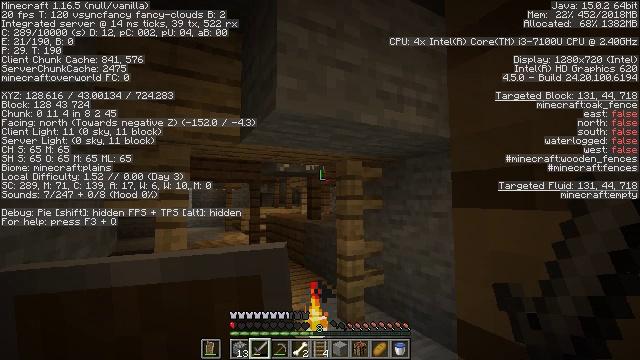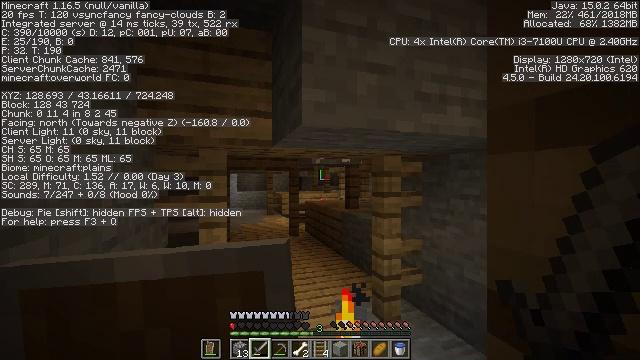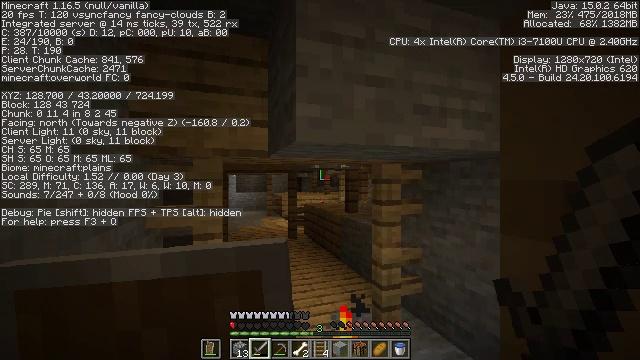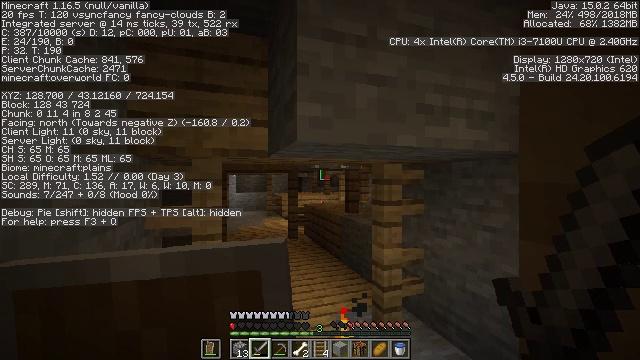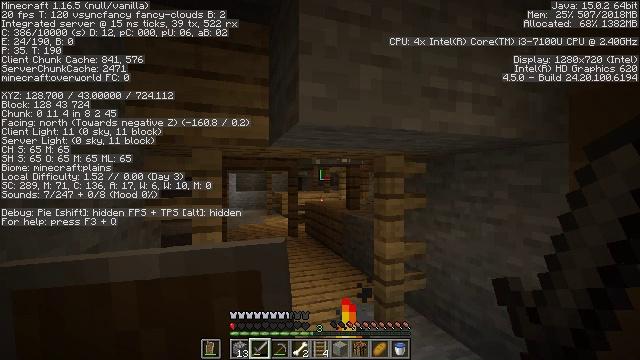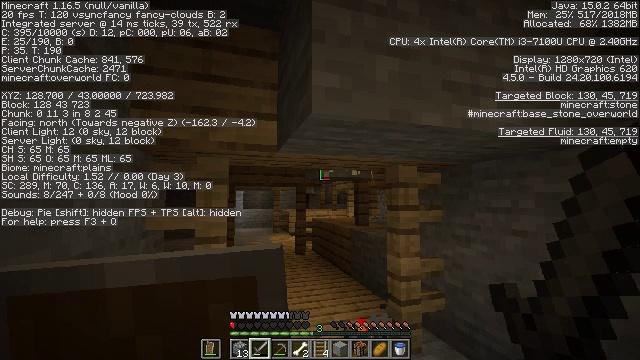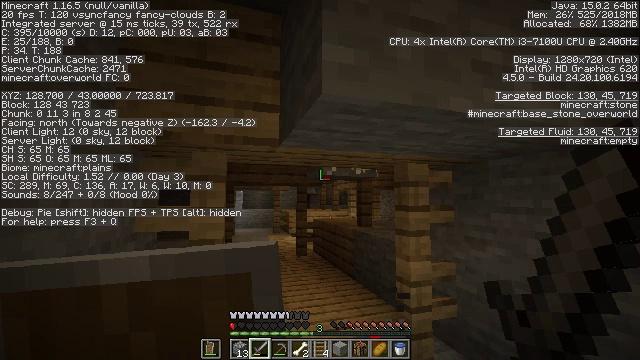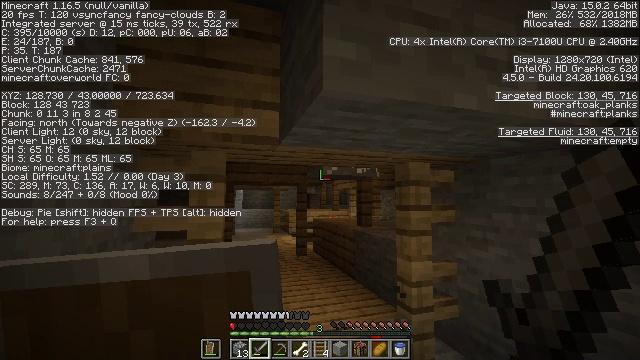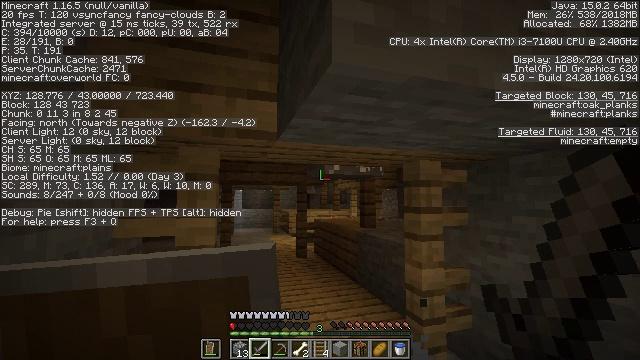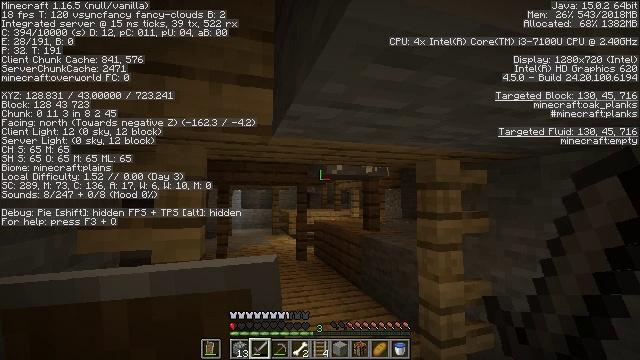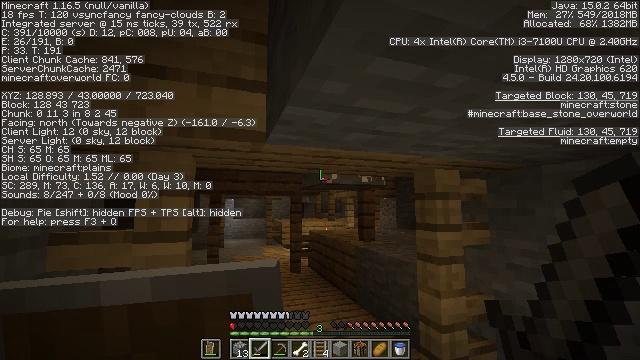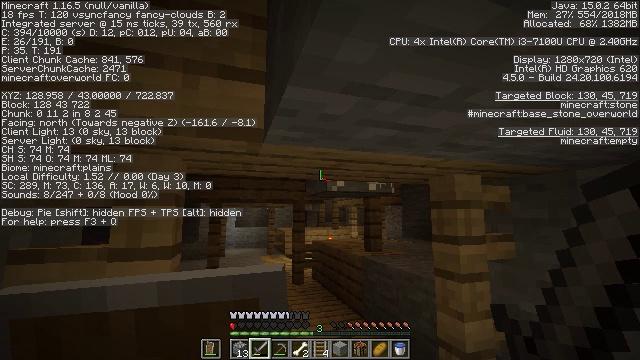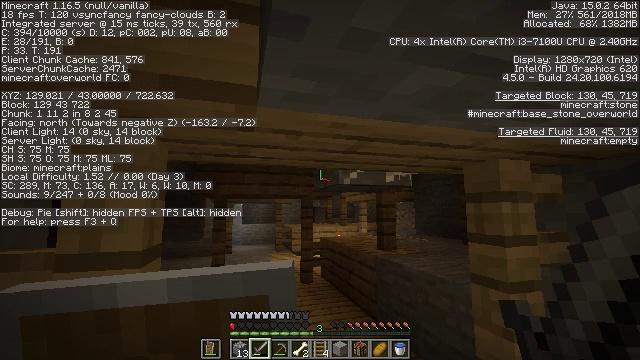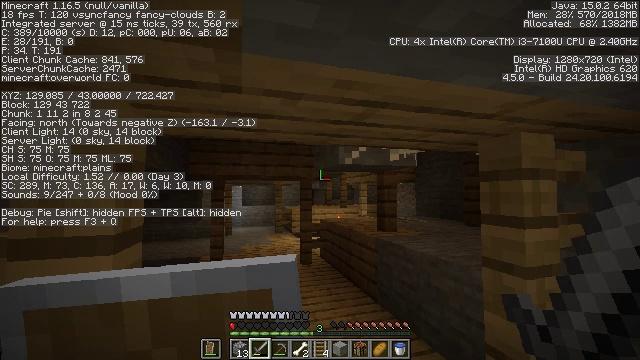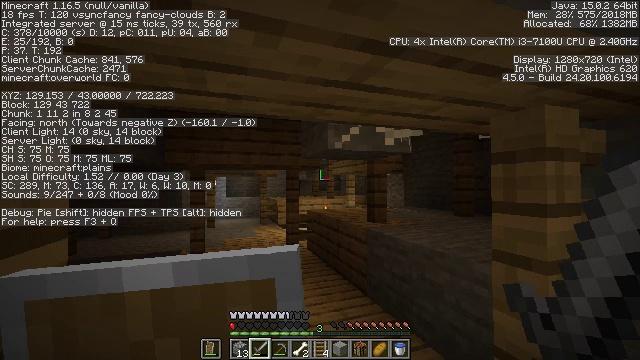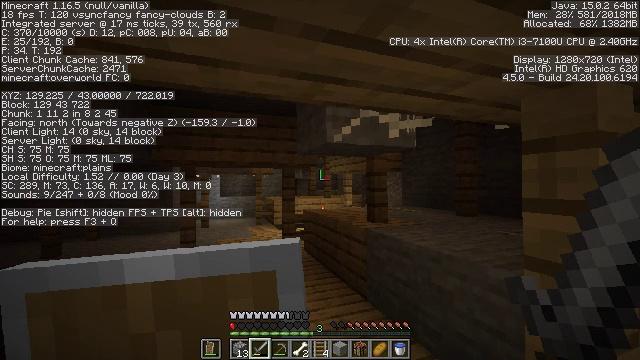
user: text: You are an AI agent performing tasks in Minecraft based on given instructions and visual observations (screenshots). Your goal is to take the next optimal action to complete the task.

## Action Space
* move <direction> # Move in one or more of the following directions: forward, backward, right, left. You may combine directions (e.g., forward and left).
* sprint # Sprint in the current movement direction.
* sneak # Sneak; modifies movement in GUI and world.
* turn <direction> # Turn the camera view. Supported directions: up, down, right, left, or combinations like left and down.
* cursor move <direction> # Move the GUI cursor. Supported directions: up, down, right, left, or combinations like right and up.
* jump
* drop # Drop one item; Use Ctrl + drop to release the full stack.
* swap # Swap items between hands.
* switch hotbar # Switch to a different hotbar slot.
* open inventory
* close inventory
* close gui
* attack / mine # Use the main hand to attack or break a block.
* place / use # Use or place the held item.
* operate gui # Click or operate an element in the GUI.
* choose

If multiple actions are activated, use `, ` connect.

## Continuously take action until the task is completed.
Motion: motion action
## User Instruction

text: Clear out the cobweb from the stronghold.
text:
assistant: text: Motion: move forward, turn left and down, jump
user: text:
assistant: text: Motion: move forward
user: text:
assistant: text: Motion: no_op
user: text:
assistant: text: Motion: no_op
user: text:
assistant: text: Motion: move forward, turn left and up
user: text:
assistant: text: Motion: move forward
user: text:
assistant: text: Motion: move forward
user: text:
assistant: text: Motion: move forward
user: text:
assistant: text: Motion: move forward
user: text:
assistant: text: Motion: move forward, turn right and up
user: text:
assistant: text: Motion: move forward, turn up
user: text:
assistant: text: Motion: move forward, turn left
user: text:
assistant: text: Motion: move forward, turn down
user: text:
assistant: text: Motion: move forward, turn right and down
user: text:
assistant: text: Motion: move forward
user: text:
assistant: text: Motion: move forward, turn right
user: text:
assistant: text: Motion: move forward, turn right and up
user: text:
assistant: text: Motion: move forward, turn right and up
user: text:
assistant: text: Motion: move forward, turn right and up
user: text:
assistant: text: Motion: move forward, turn right and up
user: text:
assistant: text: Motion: turn right and up
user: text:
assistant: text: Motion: turn right, attack / mine
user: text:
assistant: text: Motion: attack / mine
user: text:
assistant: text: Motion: turn right and up, attack / mine
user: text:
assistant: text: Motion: turn right and up, attack / mine
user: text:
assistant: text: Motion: turn right and up, attack / mine
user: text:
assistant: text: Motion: turn right and up, attack / mine
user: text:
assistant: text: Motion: attack / mine
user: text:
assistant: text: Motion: attack / mine
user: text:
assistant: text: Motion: turn right and up, attack / mine